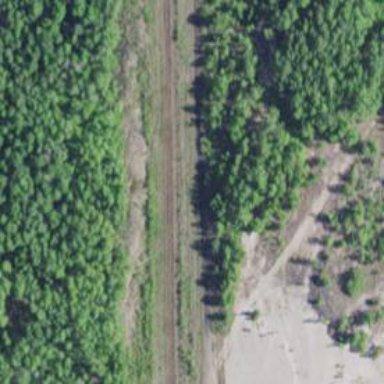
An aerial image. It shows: Abandoned railway.